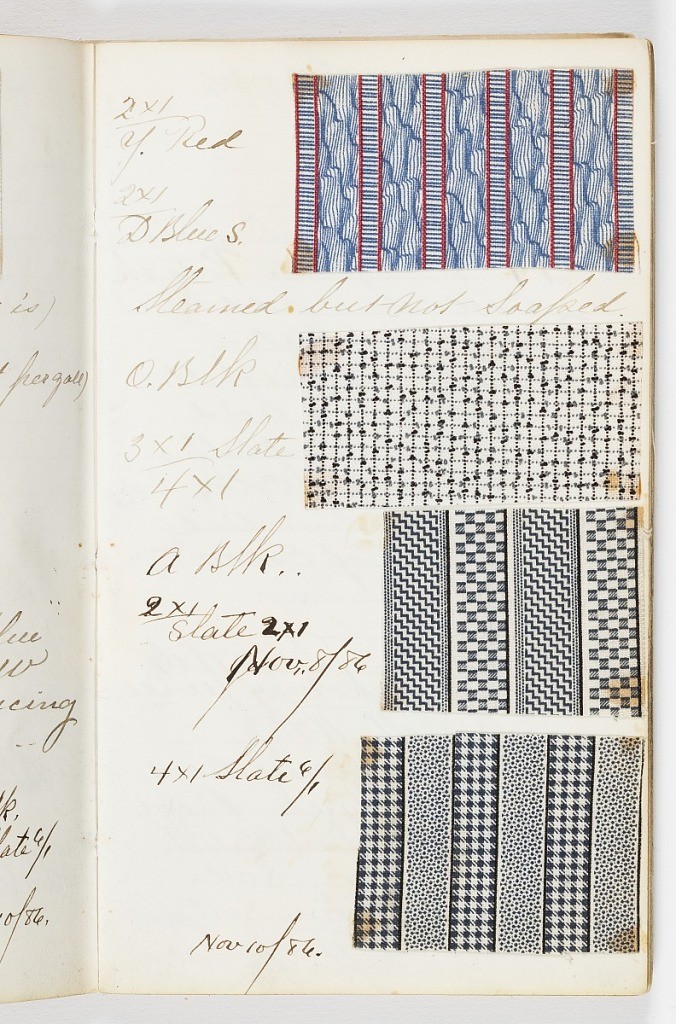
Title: Shirtings 1882-3-4-5-6
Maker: Cocheco Print Works, Dover, NH, USA
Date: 1882–88
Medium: linen, paper, and printed cotton textile samples
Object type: Printer's sample book
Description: Small brown linen-bound book with printed cotton samples for men's shirting. Plain woven cottons with small-patterned designs. Some have animal motifs like horses and birds. Contains seventy-eight samples. Some pages not used.